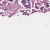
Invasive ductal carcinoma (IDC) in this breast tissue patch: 1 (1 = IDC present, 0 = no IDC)